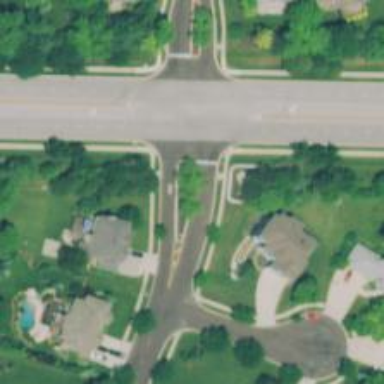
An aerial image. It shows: Solid stop line on the road.